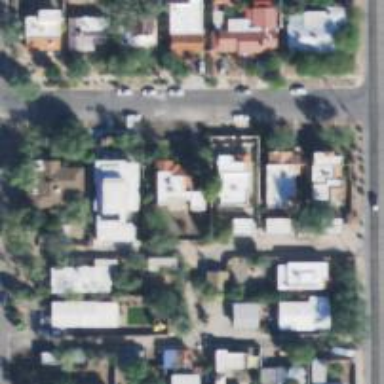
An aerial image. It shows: Alley classified as service road.